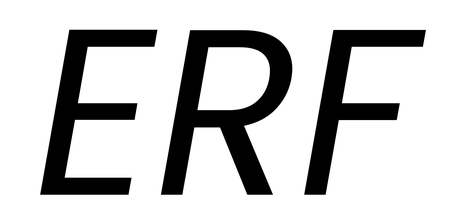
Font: Poppins-Italic